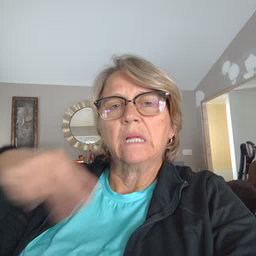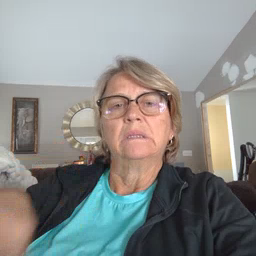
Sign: dance